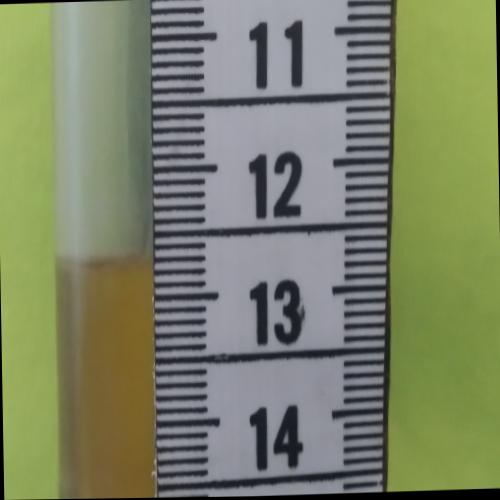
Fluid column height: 12.7 cm